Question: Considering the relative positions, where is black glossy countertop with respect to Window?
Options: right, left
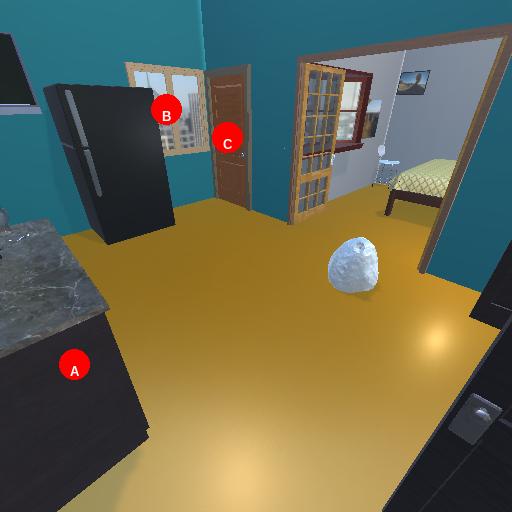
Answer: right